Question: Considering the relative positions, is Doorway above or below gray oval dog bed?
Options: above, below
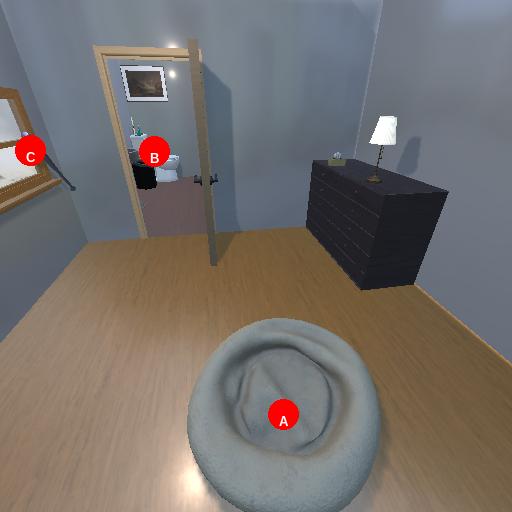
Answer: above